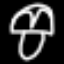
Label: mushroom